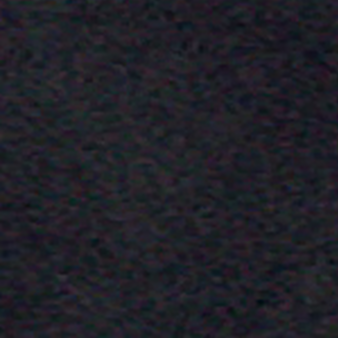
Label: other